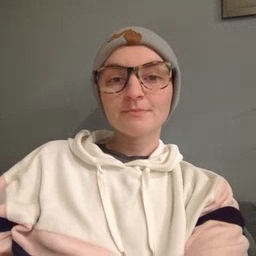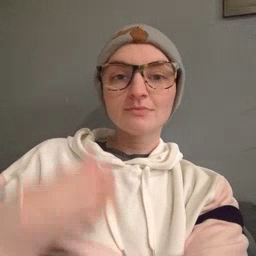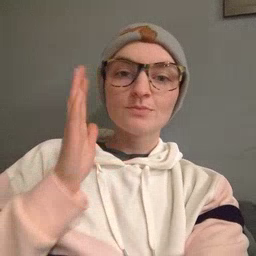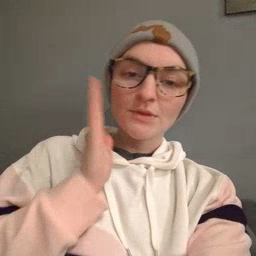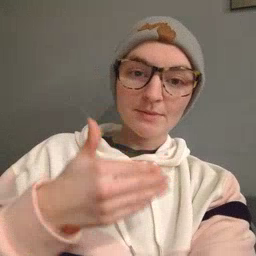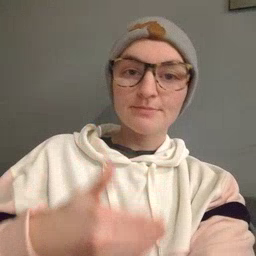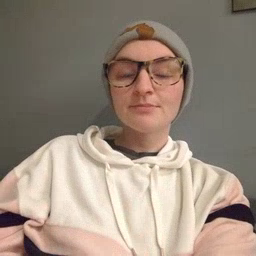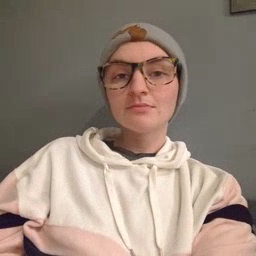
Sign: bedroom